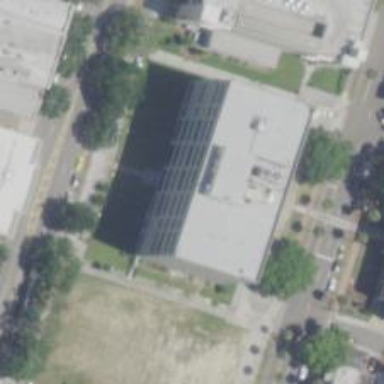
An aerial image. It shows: Government office.